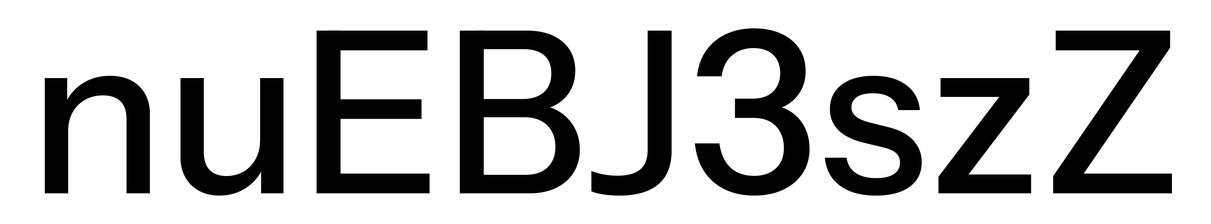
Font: InstrumentSans_Medium